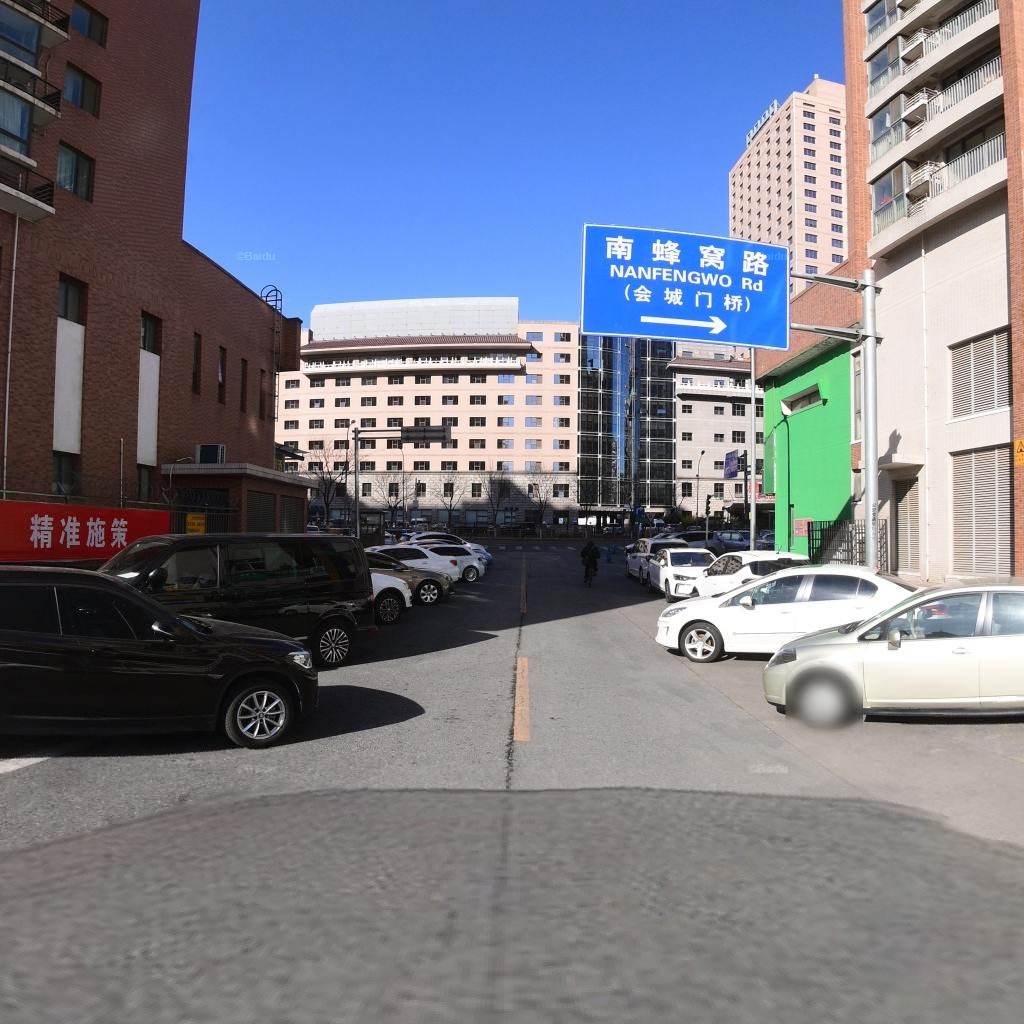
Region: Xicheng
Road damage annotations: longitudinal crack, longitudinal crack, longitudinal crack